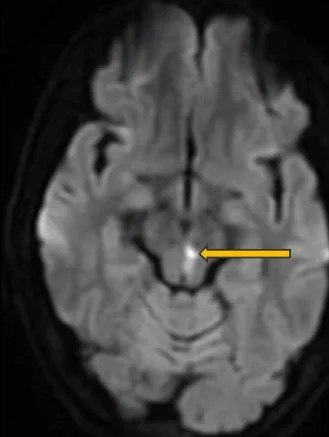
MRI Brain; DWI and ADC images. MRI Brain; Diffusion weighted (DW) and apparent diffusion coefficient (ADC) images in the axial plane showing restricted diffusion (yellow arrow) appearing bright on DW image.
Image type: radiology (mri)